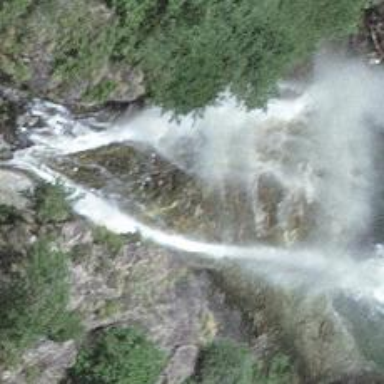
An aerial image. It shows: Beautiful waterfall in nature.